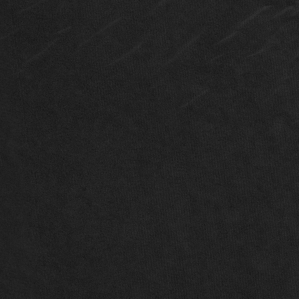
Label: non_frost